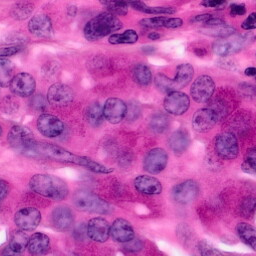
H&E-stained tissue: Pancreatic